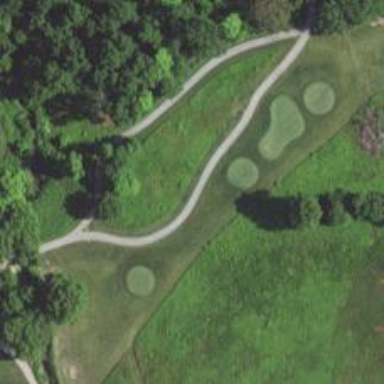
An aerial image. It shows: Path for both road and golf.